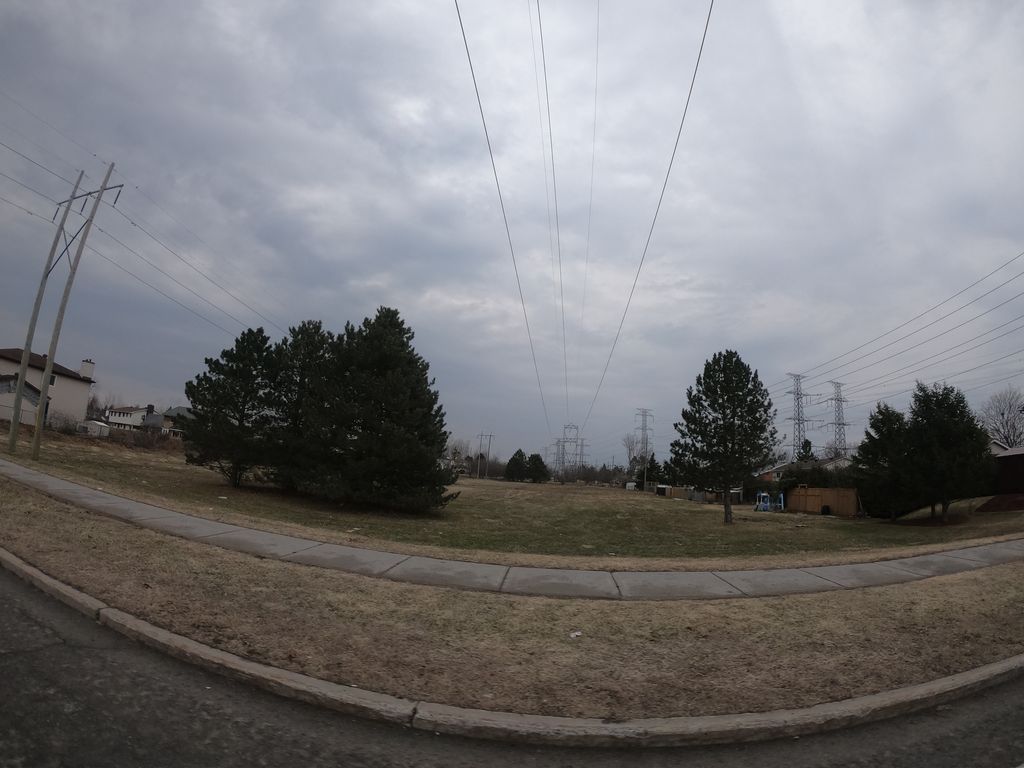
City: ottawa-gatineau